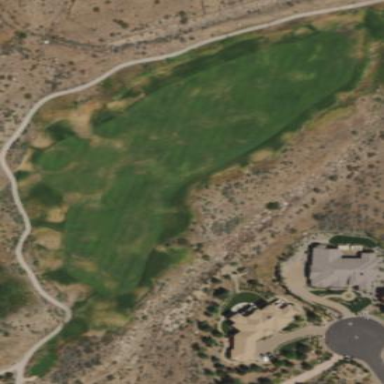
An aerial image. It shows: Area of rough grass used for golf.